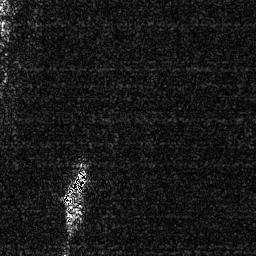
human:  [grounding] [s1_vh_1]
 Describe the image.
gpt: In the satellite image, there is  <ref>1 medium ship </ref> <box>[[23, 63, 33, 81, 0]]</box> located at bottom left.